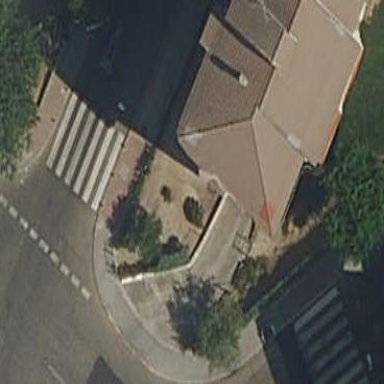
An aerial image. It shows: Garden with kerb barrier.